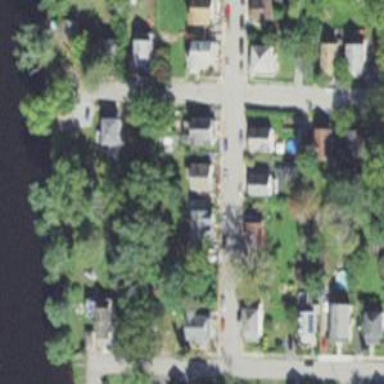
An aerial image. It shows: Residential driveway designated as service road.